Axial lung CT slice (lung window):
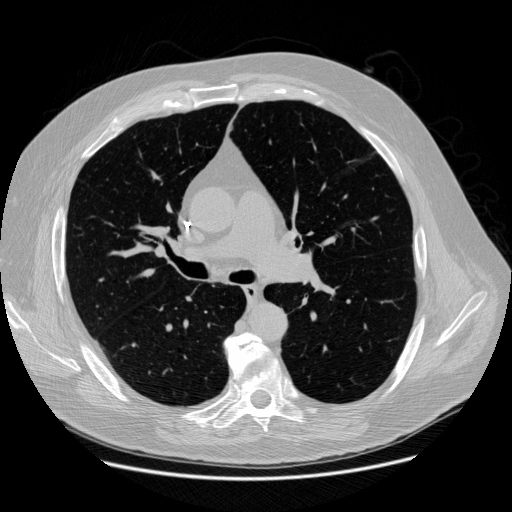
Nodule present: no